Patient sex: F
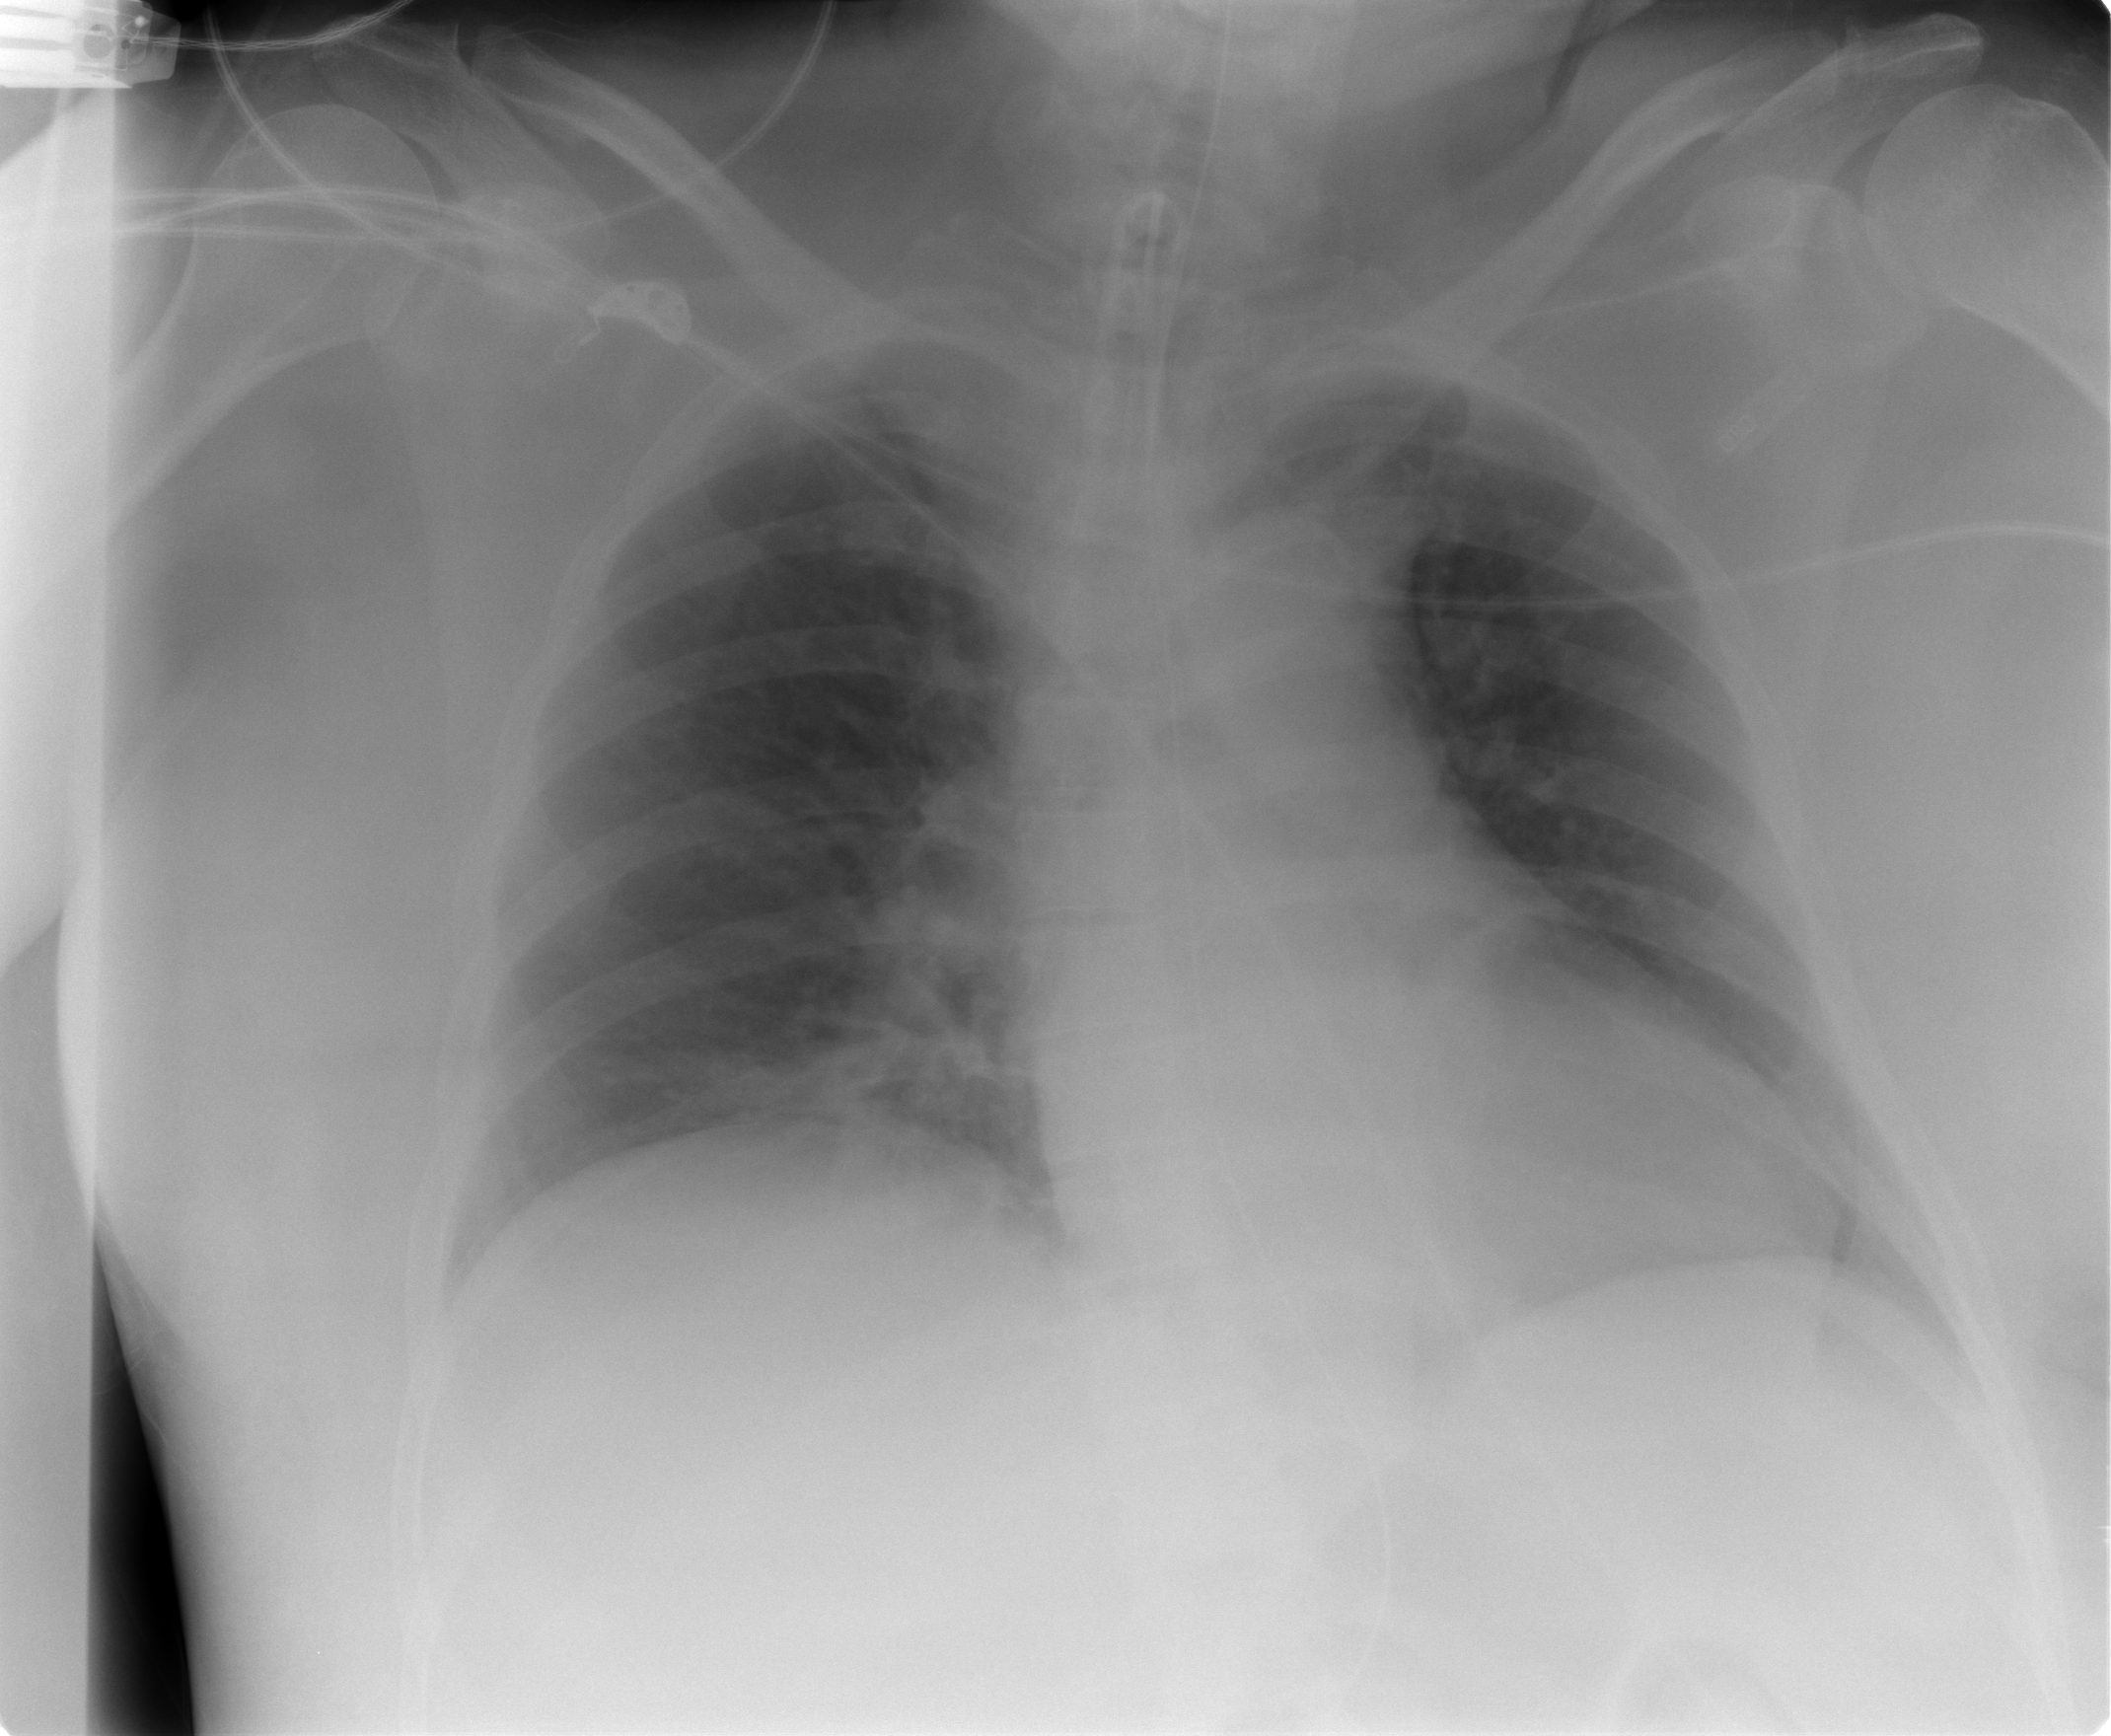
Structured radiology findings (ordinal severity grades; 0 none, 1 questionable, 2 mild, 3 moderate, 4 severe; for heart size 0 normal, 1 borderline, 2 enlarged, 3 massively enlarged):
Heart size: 2
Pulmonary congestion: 1
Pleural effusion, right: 2
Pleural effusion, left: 0
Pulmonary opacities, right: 0
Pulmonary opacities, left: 0
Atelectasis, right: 1
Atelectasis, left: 1